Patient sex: F
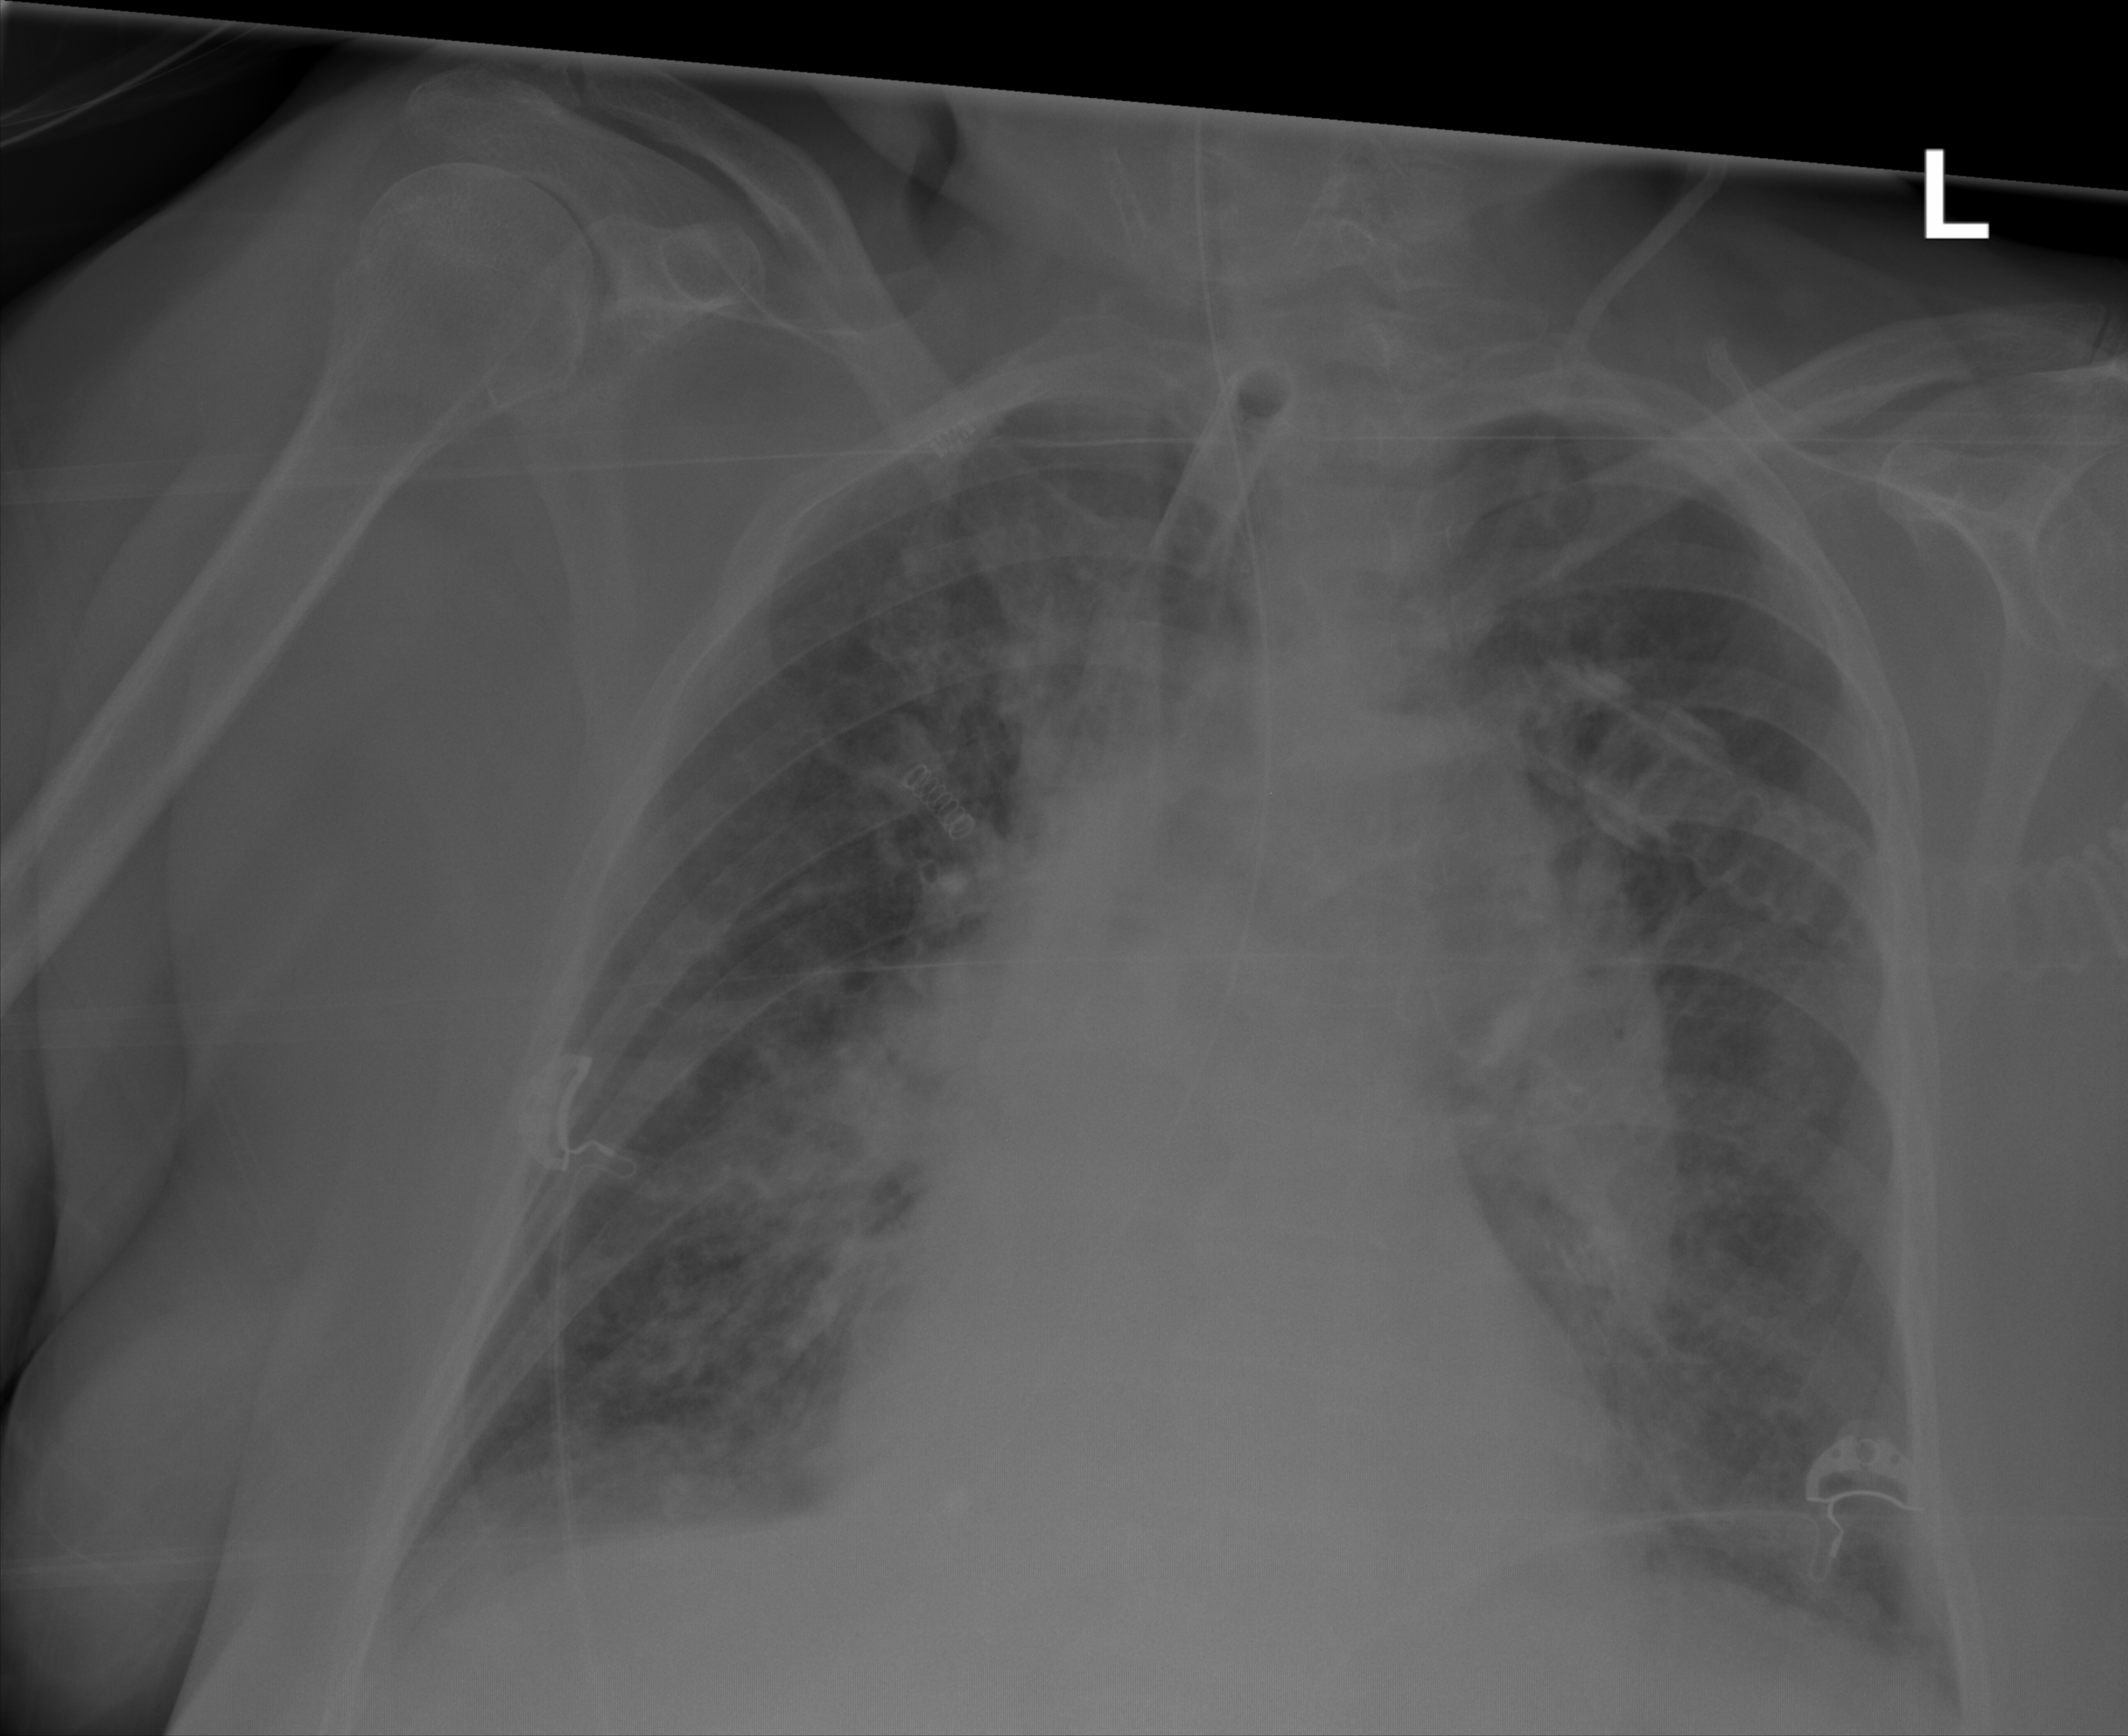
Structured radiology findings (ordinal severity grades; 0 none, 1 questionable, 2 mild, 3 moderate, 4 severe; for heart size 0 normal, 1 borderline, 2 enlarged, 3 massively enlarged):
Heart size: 0
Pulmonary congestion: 2
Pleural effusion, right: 2
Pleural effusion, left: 2
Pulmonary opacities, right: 3
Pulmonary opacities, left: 3
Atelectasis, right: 2
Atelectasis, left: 2